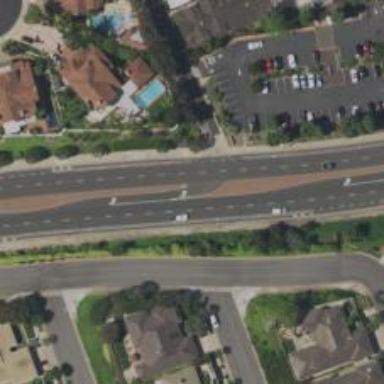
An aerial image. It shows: Asphalt road that is classified as tertiary link.